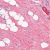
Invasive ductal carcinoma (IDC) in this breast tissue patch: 1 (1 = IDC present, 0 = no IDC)